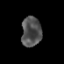
Tissue: prostate
Cell type: Myeloid cells
Senescence score: 0.243
Nuclear area (px): 579
Mean DAPI intensity: 81.62